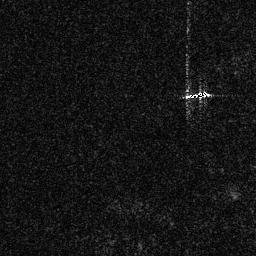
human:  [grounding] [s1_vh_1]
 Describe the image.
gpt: In the satellite image, there is  <ref>1 small ship </ref> <box>[[71, 34, 82, 39, 0]]</box> located at right.